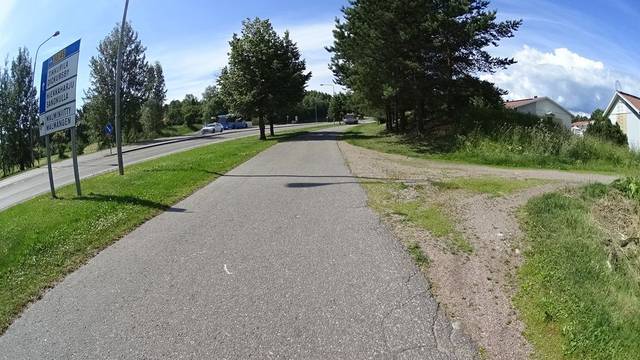
Region: Finland
Coordinates: 60.313, 25.04